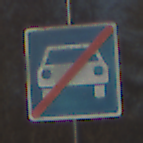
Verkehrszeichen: EndeKraftfahrstrasse
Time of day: MorningAfternoon
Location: Outdoor (Nature)
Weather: PartlyCloudy
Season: NotSpecified
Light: Natural